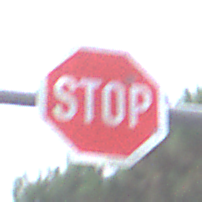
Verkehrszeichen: Stop
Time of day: MorningAfternoon
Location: Outdoor (Urban)
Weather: Overcast
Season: NotSpecified
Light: Natural